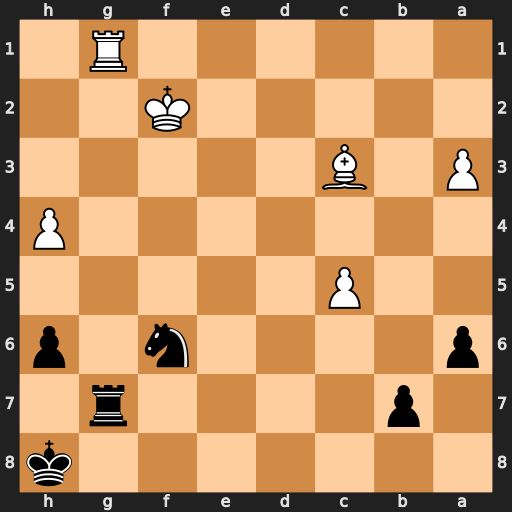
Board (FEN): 7k/1p4r1/p4n1p/2P5/7P/P1B5/5K2/6R1
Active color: b
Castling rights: -
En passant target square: -
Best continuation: Ne4+ Kf3 Nxc3